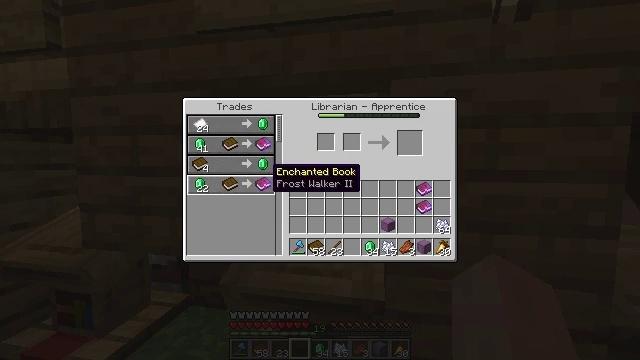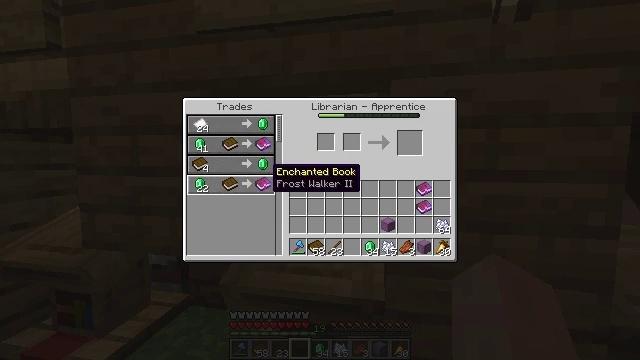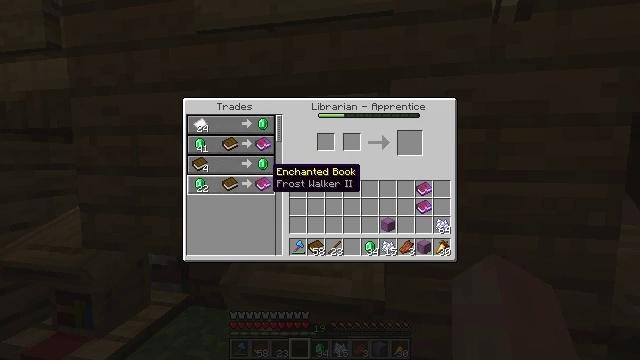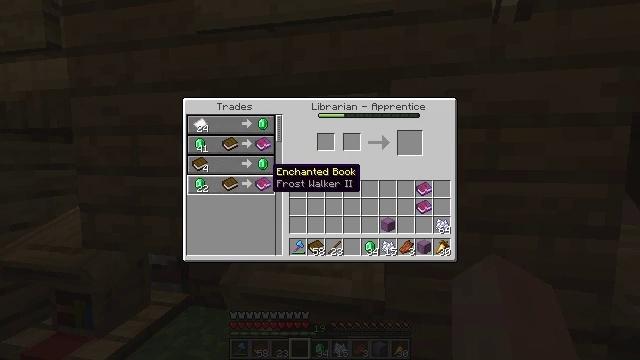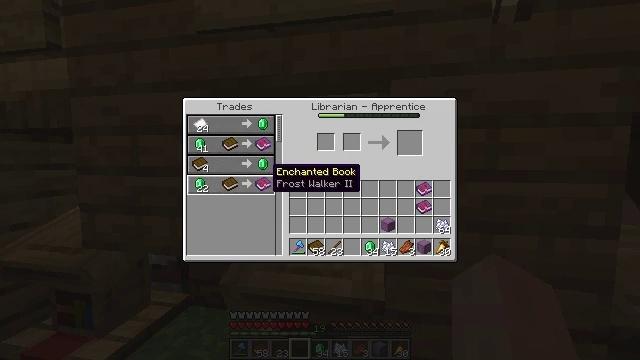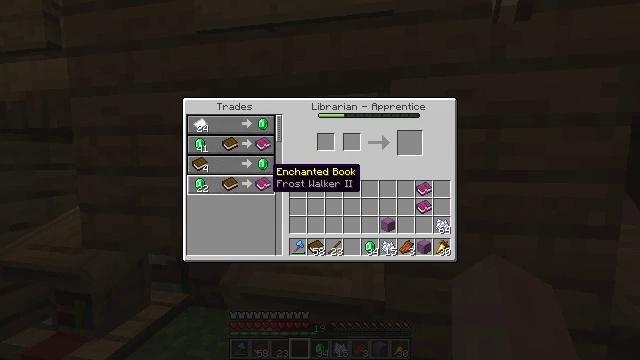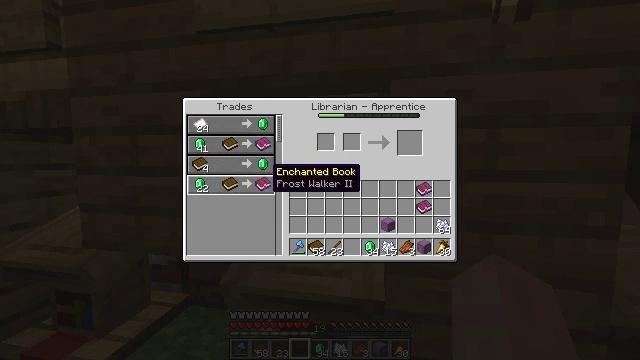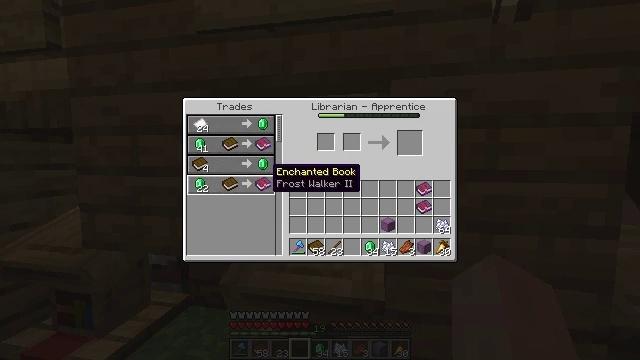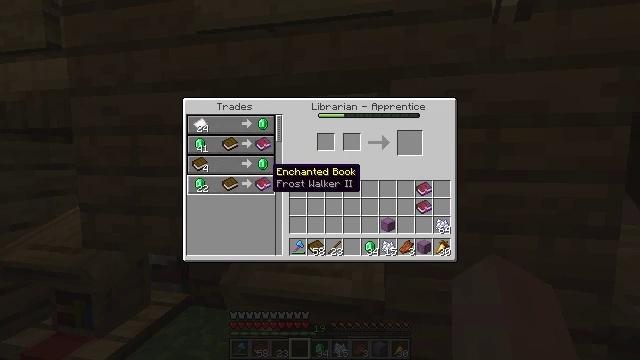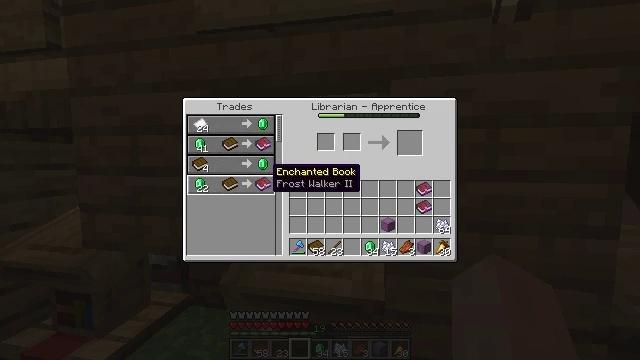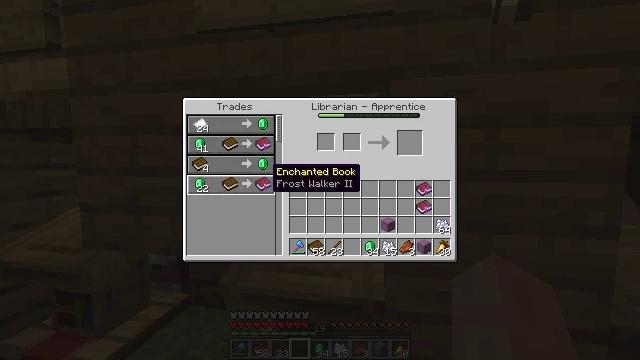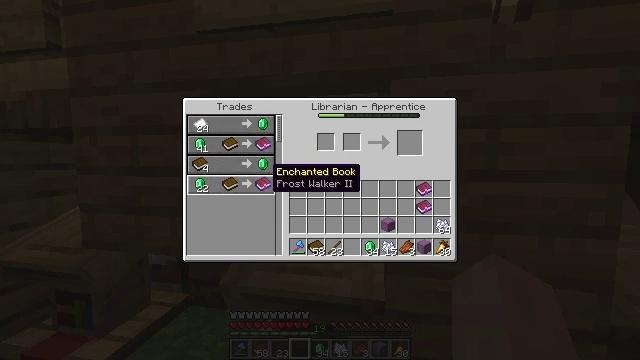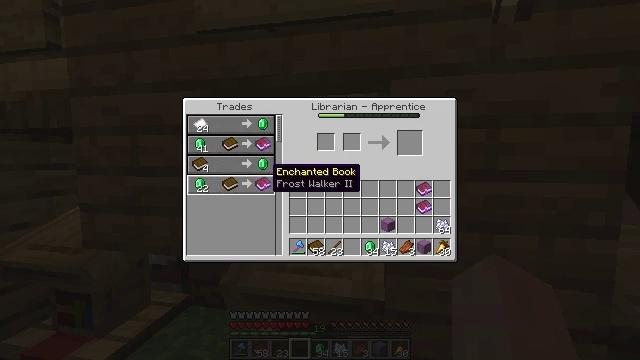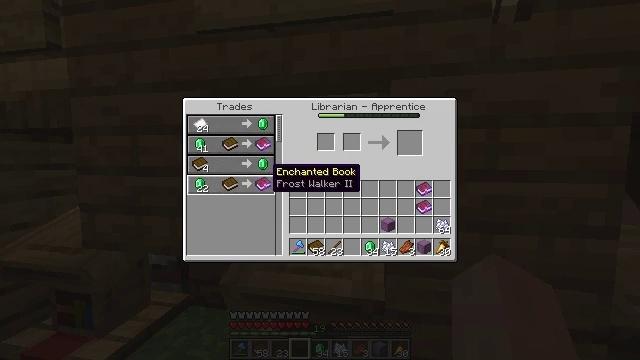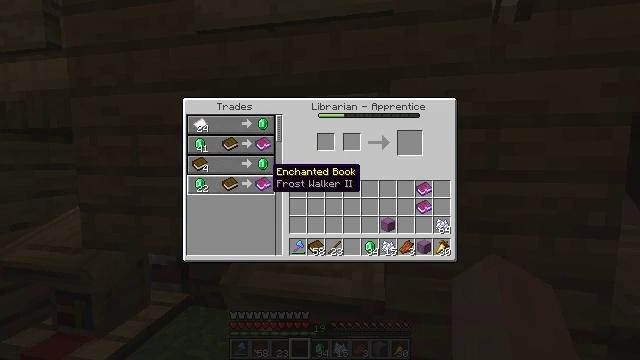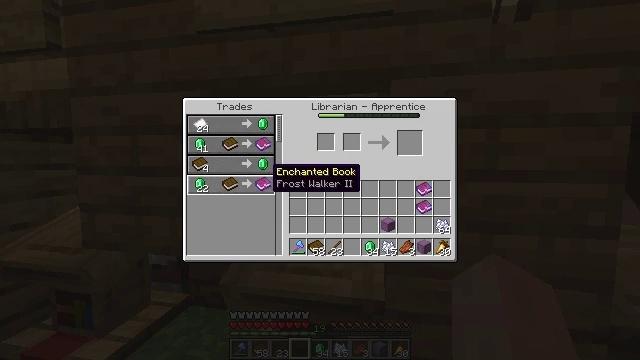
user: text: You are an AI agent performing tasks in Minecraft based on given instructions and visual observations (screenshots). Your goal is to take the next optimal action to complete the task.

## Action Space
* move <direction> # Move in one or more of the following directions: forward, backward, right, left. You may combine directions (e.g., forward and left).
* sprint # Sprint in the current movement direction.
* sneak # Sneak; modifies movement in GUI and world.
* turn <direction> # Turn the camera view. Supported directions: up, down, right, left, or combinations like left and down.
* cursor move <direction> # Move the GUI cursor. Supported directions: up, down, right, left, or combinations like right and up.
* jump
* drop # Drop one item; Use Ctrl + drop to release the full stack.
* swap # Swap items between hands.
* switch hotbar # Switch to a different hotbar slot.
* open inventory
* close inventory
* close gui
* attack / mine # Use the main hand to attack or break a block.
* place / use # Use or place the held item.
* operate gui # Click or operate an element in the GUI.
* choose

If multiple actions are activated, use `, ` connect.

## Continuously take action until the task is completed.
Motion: motion action
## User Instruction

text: Use the enchanting table to craft an enchanted book.
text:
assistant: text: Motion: no_op
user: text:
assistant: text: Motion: no_op
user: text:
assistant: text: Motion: no_op
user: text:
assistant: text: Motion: no_op
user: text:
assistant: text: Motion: no_op
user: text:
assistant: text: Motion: no_op
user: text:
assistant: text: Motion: no_op
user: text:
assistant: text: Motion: no_op
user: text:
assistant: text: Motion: no_op
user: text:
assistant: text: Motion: no_op
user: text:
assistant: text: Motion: no_op
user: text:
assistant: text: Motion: no_op
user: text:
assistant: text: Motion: no_op
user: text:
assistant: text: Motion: no_op
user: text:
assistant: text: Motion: no_op
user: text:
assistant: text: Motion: no_op
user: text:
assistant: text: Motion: no_op
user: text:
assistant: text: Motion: no_op
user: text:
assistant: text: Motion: no_op
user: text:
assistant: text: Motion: no_op
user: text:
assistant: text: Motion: no_op
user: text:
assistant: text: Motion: no_op
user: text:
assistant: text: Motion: no_op
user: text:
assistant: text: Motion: no_op
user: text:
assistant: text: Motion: no_op
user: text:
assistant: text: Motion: no_op
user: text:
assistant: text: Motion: no_op
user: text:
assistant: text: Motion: no_op
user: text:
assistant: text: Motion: no_op
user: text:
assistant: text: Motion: no_op